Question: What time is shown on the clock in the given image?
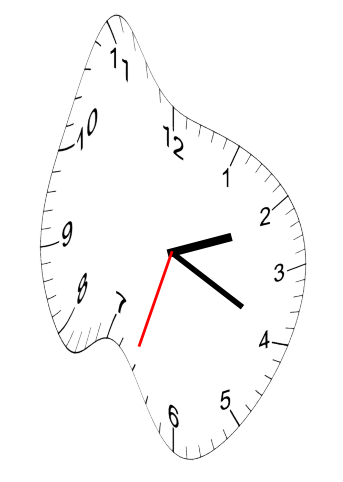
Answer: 02:19:33